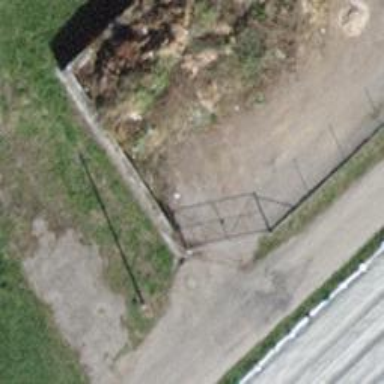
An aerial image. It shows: Gate.